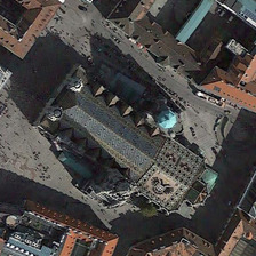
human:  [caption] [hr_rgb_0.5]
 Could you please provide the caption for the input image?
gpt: The church in the center of the area is beautifully decorated.

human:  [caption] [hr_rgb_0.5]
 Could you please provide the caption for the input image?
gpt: The church at the center of this area is decorated with wonderful patterns.

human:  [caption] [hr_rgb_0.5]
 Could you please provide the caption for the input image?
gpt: The church located in the centre of this area is decorated with beautiful models.

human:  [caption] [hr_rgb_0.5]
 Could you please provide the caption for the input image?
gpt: The church in the center of the area is decorated with ornate patterns.

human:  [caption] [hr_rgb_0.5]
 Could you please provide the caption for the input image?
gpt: The church located in the center of this area is decorated with splendid patterns.